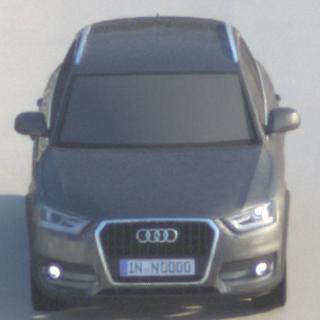
Make: Audi
Model: Q3 1.4 TFSI
Detailed model: Q3 (8U)
Model produced from: 2013/07
Model produced until: 2014/10
Doors: 5
Color: gray
Road condition: dry road
Daytime: sunrise or sunset
Contrast: medium contrast